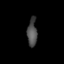
Tissue: lung
Cell type: Endothelial cells
Senescence score: 0.5717
Nuclear area (px): 271
Mean DAPI intensity: 75.668